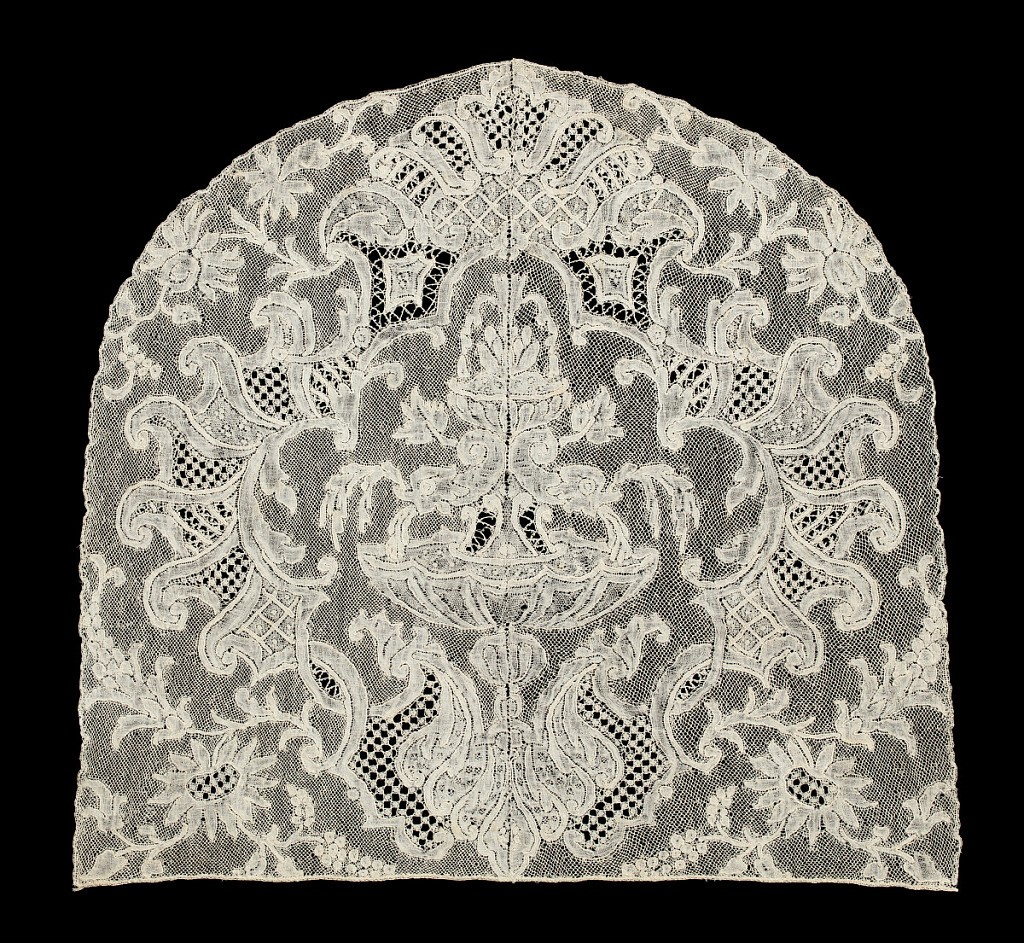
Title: Cap crown
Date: mid-18th century
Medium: linen Technique: bobbin lace, Mechlin style
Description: Mechlin-style cap crown with a central fountain surrounded by elaborate cartouches and floral sprays. Two separately made pieces sewn together.